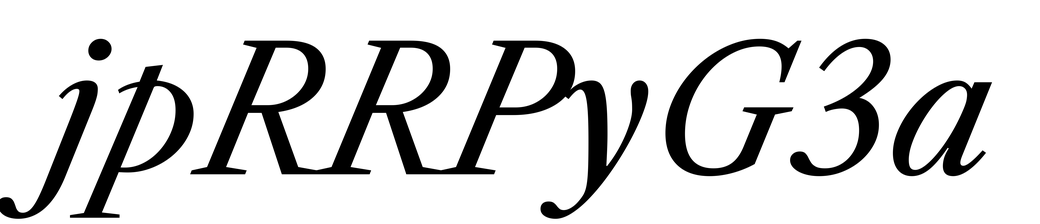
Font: LibreCaslonText-Italic_Italic